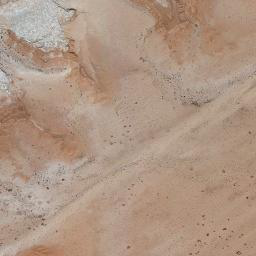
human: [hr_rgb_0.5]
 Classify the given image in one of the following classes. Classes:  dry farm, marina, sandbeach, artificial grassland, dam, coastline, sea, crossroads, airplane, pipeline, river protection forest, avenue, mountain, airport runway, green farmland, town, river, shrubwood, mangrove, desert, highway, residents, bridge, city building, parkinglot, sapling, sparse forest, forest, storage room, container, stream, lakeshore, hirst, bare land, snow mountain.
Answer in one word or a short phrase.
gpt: bare land